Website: crate-barrel
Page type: billing-address
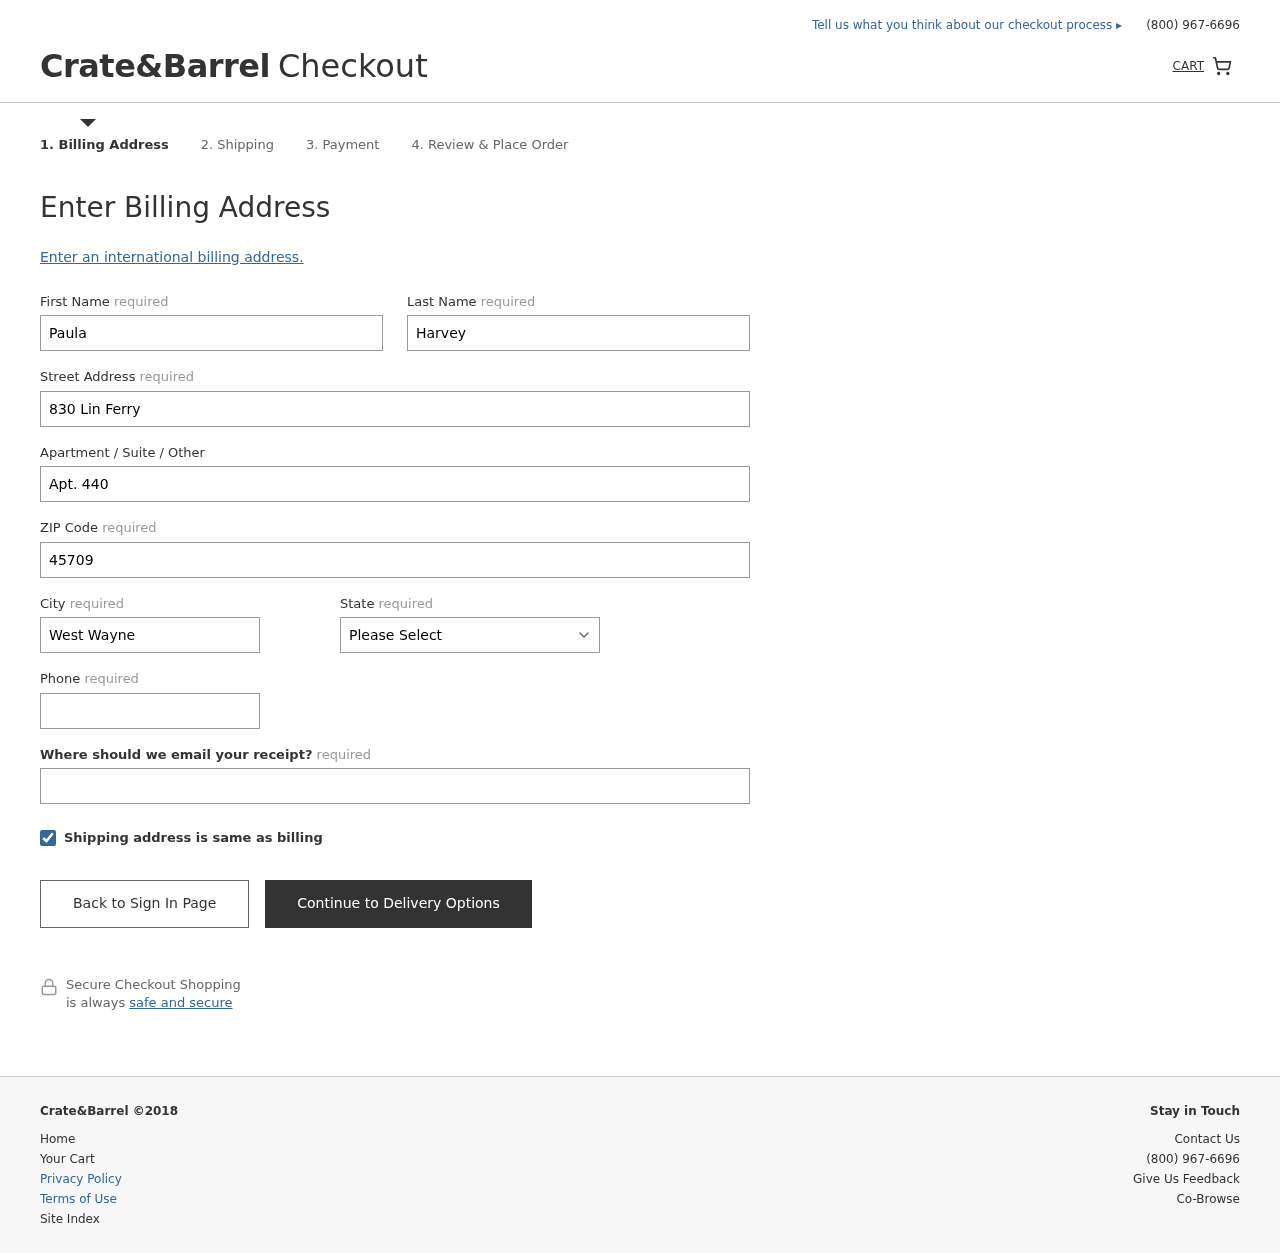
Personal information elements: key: PII_STATE
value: Idaho
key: PII_FIRSTNAME
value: Paula
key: PII_LASTNAME
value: Harvey
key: PII_STREET
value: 830 Lin Ferry
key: PII_STREET2
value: Apt. 440
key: PII_POSTCODE
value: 45709
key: PII_CITY
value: West Wayne
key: PII_PHONE
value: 4155936258
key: PII_EMAIL
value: paula_harvey@yahoo.com